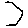
Label: hexagon